Question: Given this Git tree:

why Git produces a conflict if I execute this?
'''
git checkout bugs
git rebase es-dev
'''
I believed that if the same commit exists in two branches, when Git rebases one branch into other, simply ignores the commit in the branch being rebased. But it seems that's not the case, because 'es-dev' contains exactly the same commits than 'bugs' and I get a conflict. In this case I can just do a:
'''
git checkout es-dev
git branch -D bugs
git checkout -b bugs
'''
but in more complex cases it could be a problem... (i.e. if I have commits in 'bugs' that don't exist in 'master' or 'es-dev')
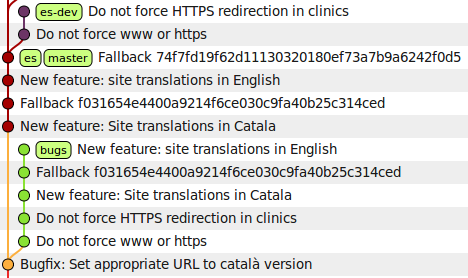
Answer: The branch 'bugs' contains different commits than the branch 'es-dev'. Otherwise, the graphic would look different.
The commits may contain the same changes, but the commit hashes are different making them different commits.
In your scenario, you can simply reset 'bugs' to 'es-dev':
'''
git branch -f bug es-dev
'''